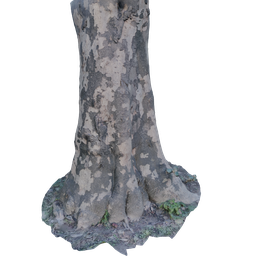
Label: nature